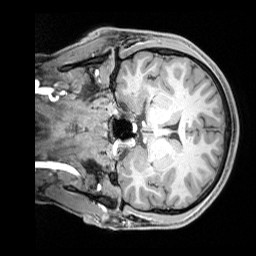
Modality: T1w
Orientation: coronal
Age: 26
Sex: male
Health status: healthy
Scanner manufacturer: siemens
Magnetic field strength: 3 T
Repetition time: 1.65 s
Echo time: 0.00182 s